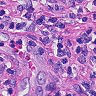
Metastatic tissue present: no